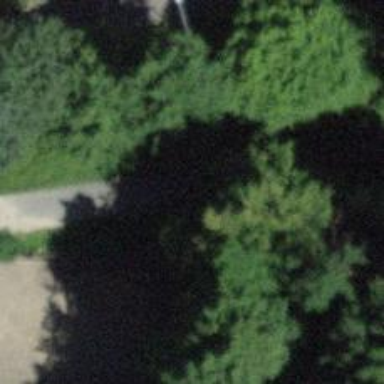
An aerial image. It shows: Asphalt cycleway running alongside abandoned railway line.